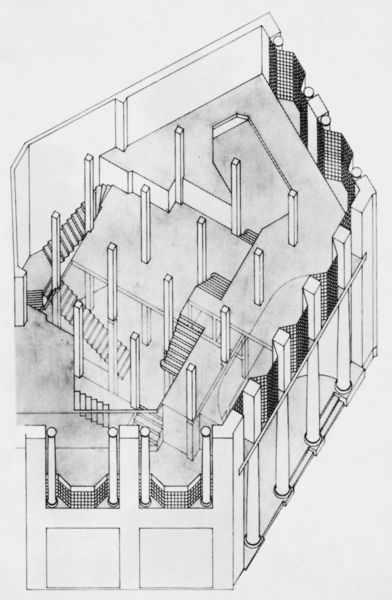
Titel: Michaelerhaus
Künstler: Adolf Loos
Standort: Wien, Michaelerplatz (EU - AUT)
Schlagwörter: fenster, pfeiler, säule, säulen, tür, zeichnung, gebäude, wand, architektur, gitter, ansicht, perspektive, türen, studie, mauer, türe, treppe, treppen, durchgang, stufen, aufsicht, wände, entwurf, mauern, treppenhaus, etagen, geschosse, plan, absätze, stockwerke, geschoss, grundriss, aufriss, geäude, escher, vexierbild, verwinkelt, optik, säuel, unmöglich, giatteer, unmögich, opik